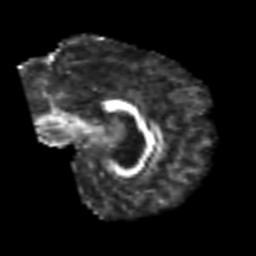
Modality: FA
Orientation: sagittal
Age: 56
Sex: male
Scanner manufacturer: siemens
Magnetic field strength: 3 T
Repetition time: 6.1 s
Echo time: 0.101 s